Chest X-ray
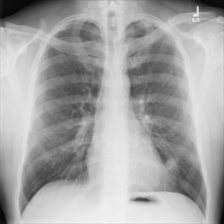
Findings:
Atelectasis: negative
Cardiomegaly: negative
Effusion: negative
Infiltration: negative
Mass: positive
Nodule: positive
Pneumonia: negative
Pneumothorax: negative
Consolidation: negative
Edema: negative
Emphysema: negative
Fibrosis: negative
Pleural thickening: negative
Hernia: negative